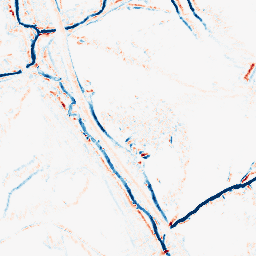
Category: morphological
Decomposition family: morphological_diamond
Decomposition parameters: operation: average
radius: 3
Upsampling method: sinc_hamming
Upsampling parameters: scale: 2
kernel_size: 8
Upsampling scale: 2